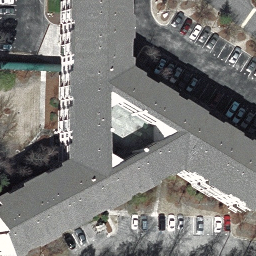
Label: buildings